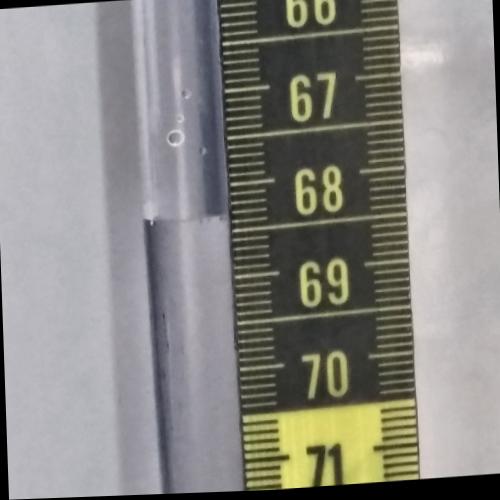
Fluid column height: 68.3 cm